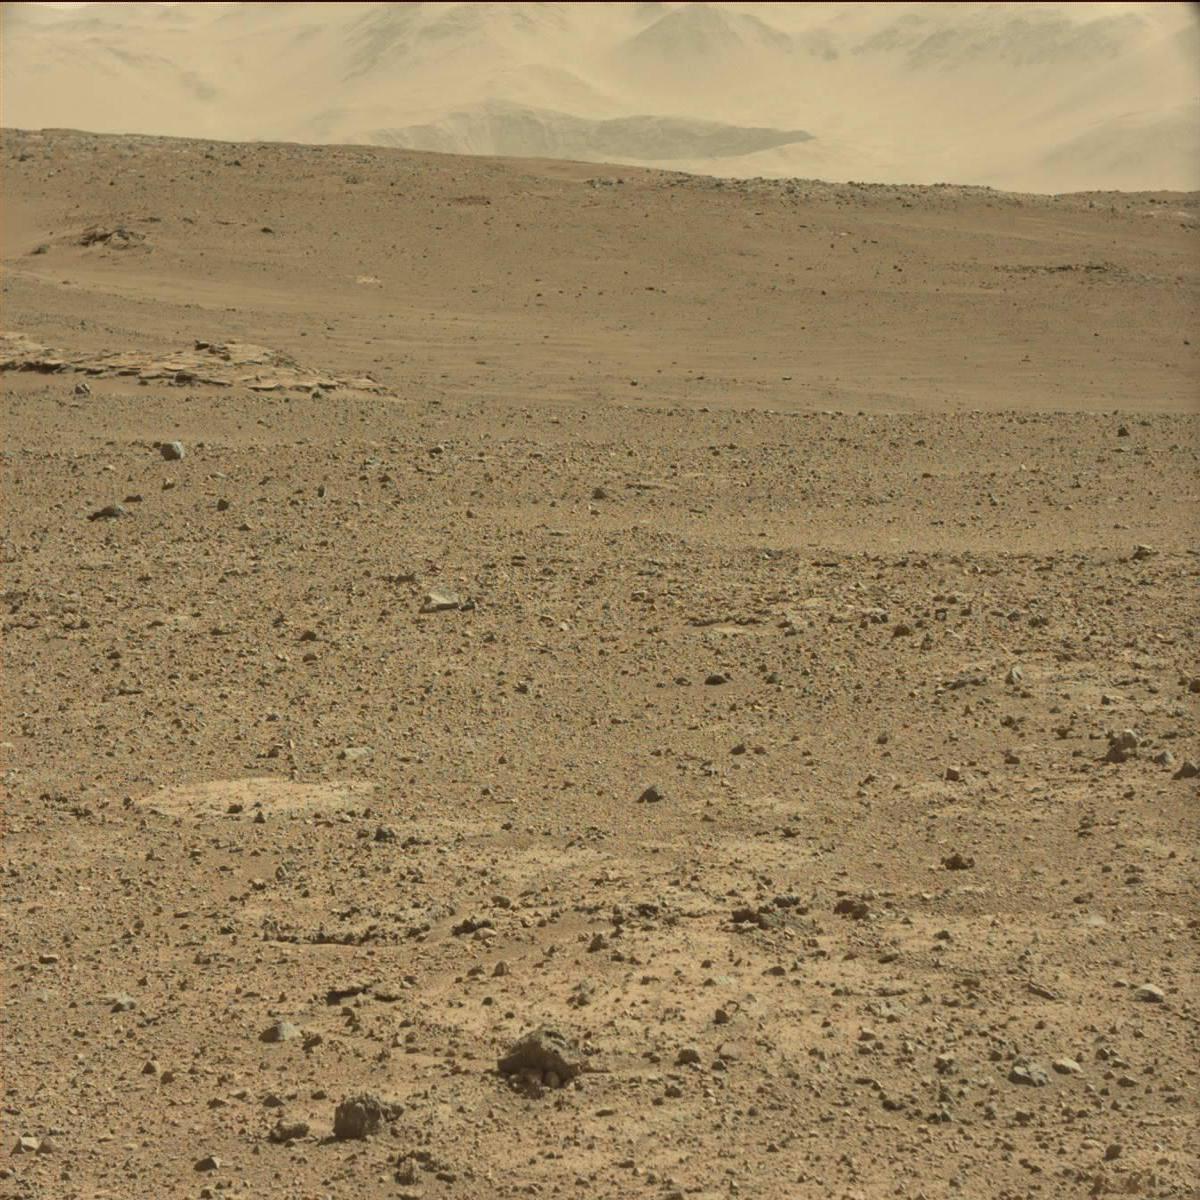
Terrain classes present: Bedrock, Ridge, Sand / Soil